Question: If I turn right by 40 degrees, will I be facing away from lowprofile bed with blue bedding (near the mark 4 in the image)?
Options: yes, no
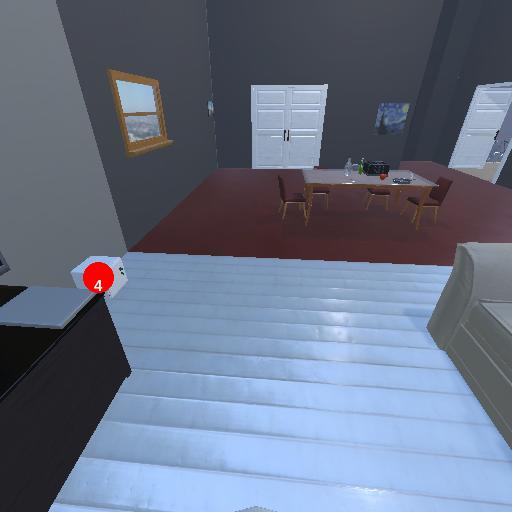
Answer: yes